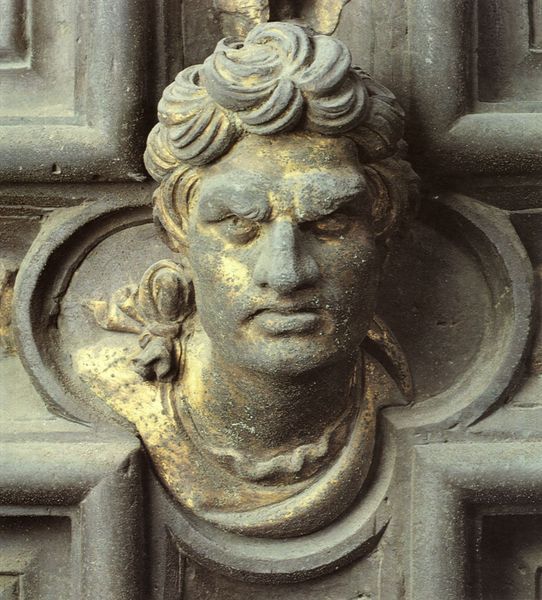
Titel: Nordtür
Künstler: Lorenzo Ghiberti
Standort: Florenz, Baptisterium (EU - I - Toskana)
Schlagwörter: kopf, mann, mund, nase, tür, schleife, augen, böse, gesicht, stein, gold, haare, ecke, bogen, brauen, metall, bronze, ecken, florenz, halbkreise, vierpass, schleige, böge